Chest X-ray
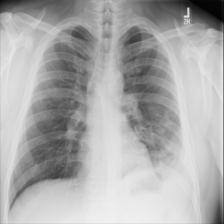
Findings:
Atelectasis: negative
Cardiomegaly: negative
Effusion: negative
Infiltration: negative
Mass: negative
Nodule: negative
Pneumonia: negative
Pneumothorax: negative
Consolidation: negative
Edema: negative
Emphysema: negative
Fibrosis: negative
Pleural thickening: negative
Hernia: negative